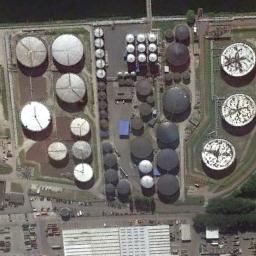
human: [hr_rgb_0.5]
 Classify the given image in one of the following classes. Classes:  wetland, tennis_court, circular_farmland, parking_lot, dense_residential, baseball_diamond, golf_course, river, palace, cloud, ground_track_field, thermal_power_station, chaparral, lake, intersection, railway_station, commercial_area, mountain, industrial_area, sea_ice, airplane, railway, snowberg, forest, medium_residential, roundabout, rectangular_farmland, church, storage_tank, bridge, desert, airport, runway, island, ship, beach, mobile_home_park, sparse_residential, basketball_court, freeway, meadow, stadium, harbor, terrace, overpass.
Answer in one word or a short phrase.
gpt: storage_tank